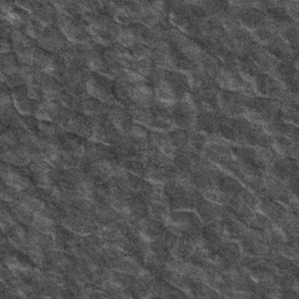
Label: frost